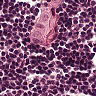
Metastatic tissue present: yes